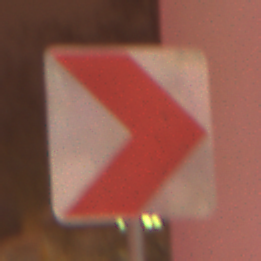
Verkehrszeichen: RichtungstafelnInKurvenKleinLinks
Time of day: Night
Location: Outdoor (Urban)
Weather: Overcast
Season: Winter
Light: Artificial